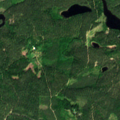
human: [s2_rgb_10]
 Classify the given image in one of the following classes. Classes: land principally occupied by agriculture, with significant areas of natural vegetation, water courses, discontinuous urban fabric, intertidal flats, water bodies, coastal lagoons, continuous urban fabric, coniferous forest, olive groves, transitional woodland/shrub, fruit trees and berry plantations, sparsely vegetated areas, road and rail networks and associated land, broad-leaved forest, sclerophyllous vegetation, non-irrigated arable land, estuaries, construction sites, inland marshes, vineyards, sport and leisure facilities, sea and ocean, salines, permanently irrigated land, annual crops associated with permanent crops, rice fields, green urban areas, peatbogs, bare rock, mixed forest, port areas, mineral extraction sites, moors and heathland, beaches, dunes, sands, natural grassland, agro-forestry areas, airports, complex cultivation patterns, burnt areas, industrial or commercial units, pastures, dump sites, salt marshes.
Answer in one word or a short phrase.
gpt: coniferous forest, water bodies